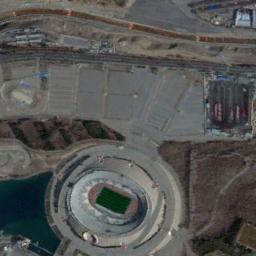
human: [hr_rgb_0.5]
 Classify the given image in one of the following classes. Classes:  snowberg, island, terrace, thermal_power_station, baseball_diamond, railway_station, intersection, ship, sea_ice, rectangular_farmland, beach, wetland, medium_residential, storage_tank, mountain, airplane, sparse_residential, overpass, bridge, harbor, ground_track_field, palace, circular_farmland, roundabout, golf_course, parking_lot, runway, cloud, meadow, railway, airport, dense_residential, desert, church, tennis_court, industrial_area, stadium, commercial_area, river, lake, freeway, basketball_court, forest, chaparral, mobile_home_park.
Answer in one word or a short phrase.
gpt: stadium